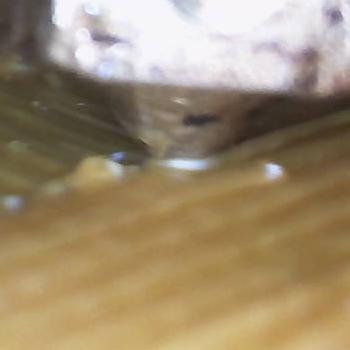
Flow rate: 144%